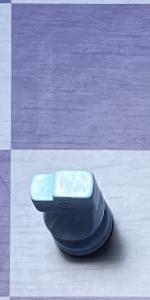
Label: Knight_White